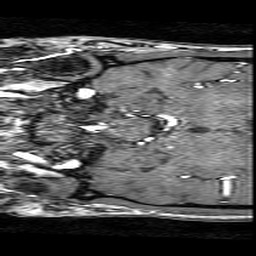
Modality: angio
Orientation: coronal
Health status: ill
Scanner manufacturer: philips
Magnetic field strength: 3 T
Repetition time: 0.01846 s
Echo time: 0.003338 s